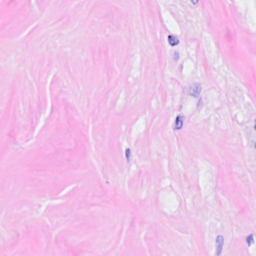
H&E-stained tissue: Breast